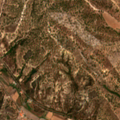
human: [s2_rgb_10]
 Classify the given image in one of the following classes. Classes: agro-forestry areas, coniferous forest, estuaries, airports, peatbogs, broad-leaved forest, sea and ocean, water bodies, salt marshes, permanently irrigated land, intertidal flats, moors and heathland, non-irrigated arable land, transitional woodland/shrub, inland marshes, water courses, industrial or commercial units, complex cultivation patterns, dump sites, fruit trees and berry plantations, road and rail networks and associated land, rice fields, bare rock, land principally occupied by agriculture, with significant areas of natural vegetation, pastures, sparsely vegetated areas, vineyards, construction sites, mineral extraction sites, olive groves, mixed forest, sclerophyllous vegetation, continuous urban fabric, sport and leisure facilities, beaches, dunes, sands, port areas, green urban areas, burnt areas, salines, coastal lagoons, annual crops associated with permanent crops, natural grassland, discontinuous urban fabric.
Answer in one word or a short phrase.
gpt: non-irrigated arable land, agro-forestry areas, broad-leaved forest, transitional woodland/shrub